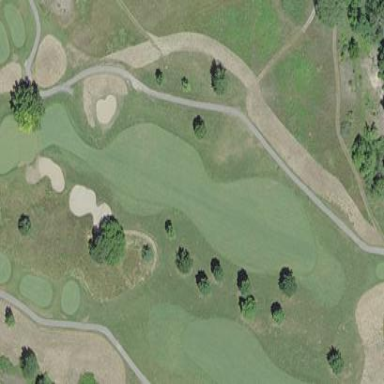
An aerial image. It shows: Rough area on grassy golf course.